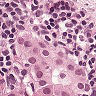
Metastatic tissue present: yes